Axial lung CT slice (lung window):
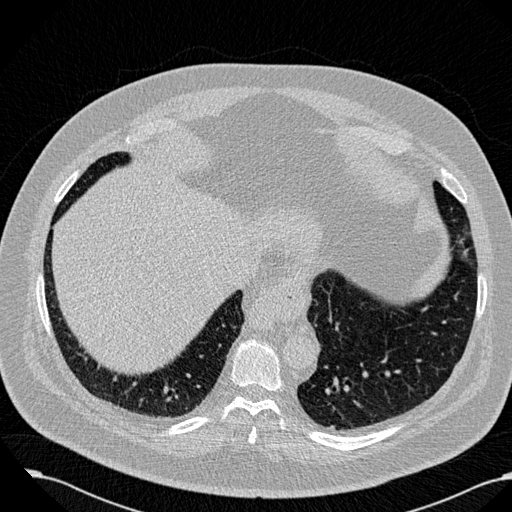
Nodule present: no